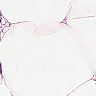
Metastatic tissue present: no